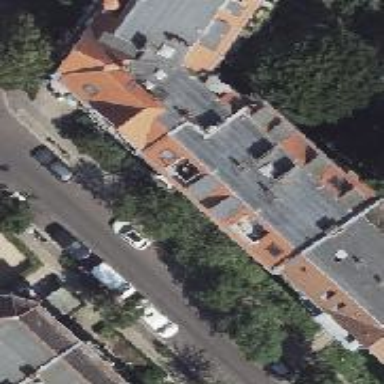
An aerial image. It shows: Quadruple saltbox roof shape on apartment building.